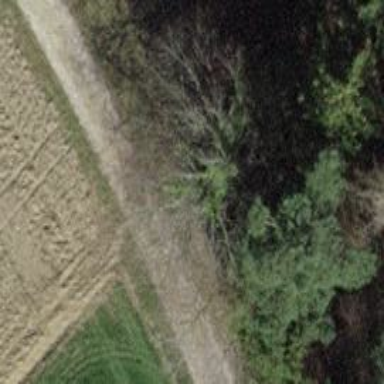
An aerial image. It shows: Gravel track with Grade 3 quality.